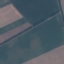
Land use / land cover class: AnnualCrop